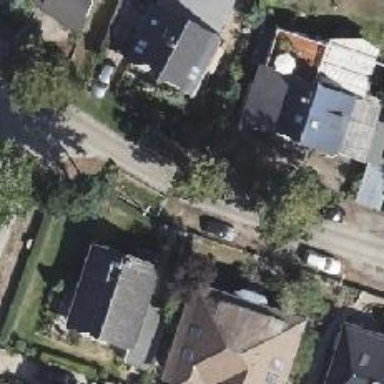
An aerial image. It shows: Residential road.